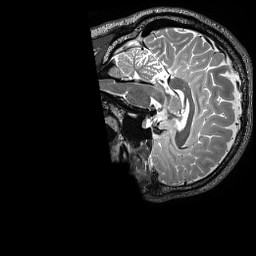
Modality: T2w
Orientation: sagittal
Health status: healthy
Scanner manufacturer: siemens
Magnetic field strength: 3 T
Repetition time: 3.2 s
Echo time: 0.565 s